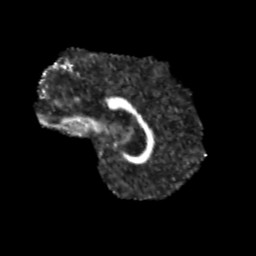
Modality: FA
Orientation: sagittal
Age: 11
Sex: male
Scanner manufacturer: siemens
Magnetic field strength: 3 T
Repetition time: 3.8 s
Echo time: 0.07 s